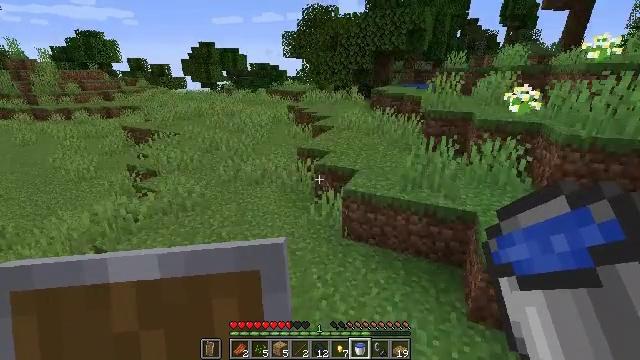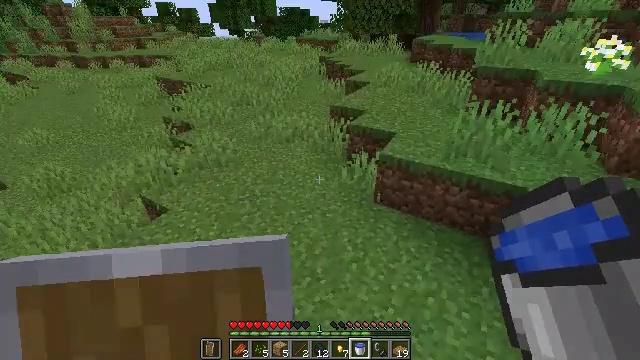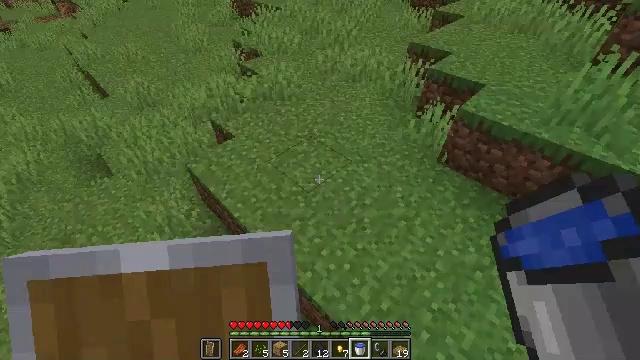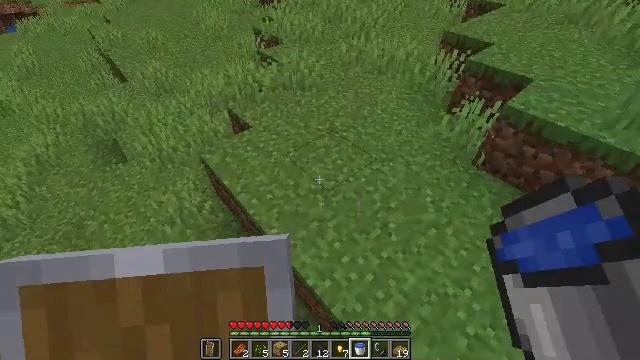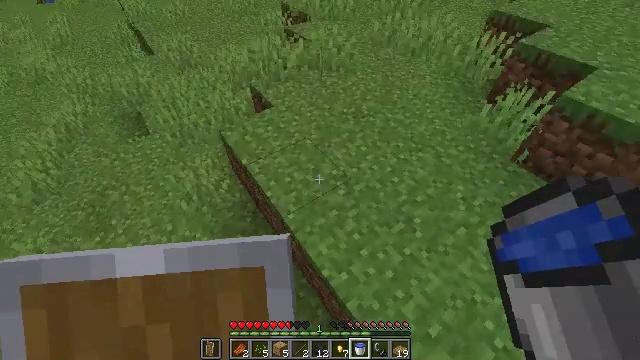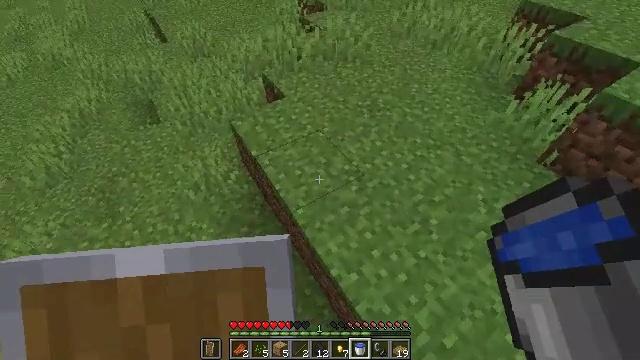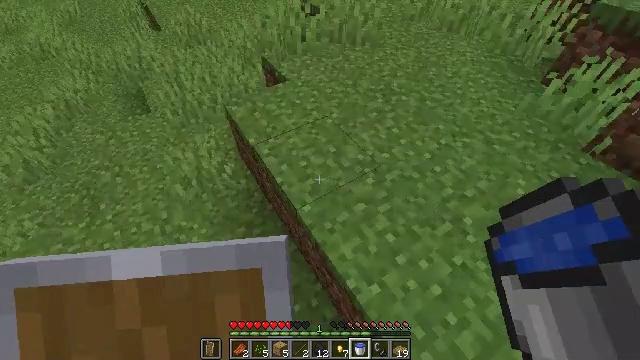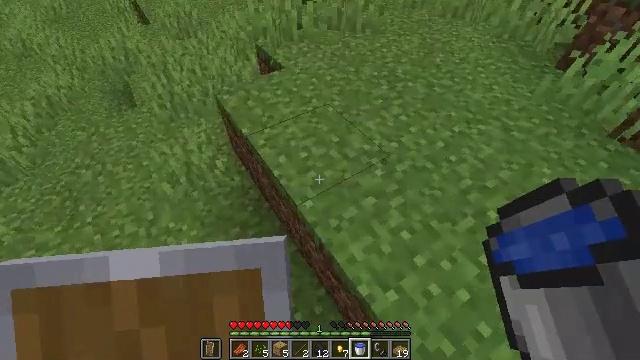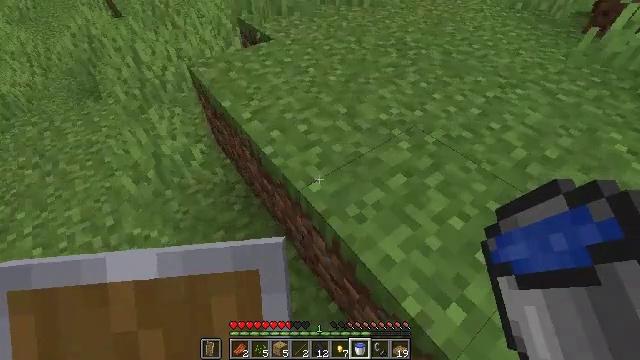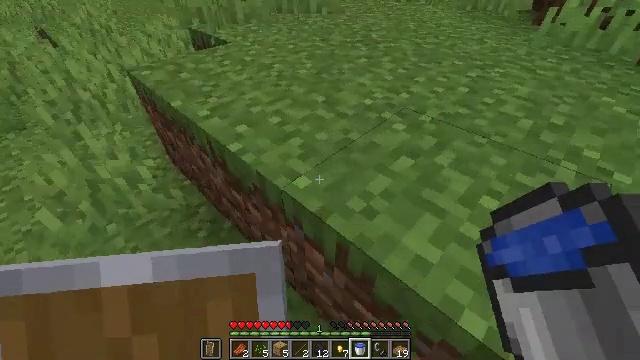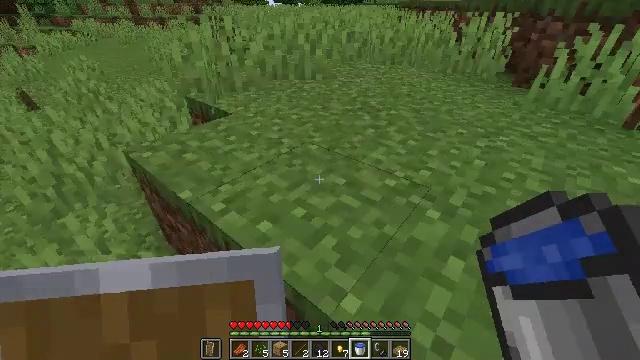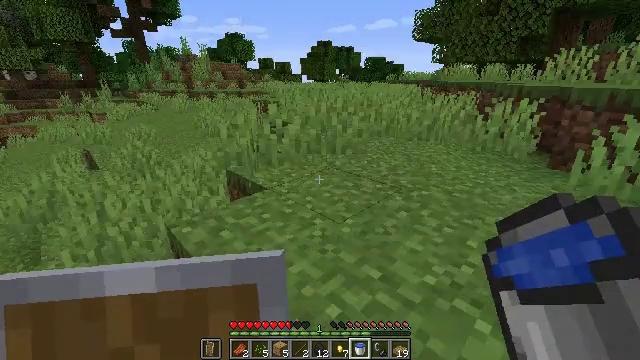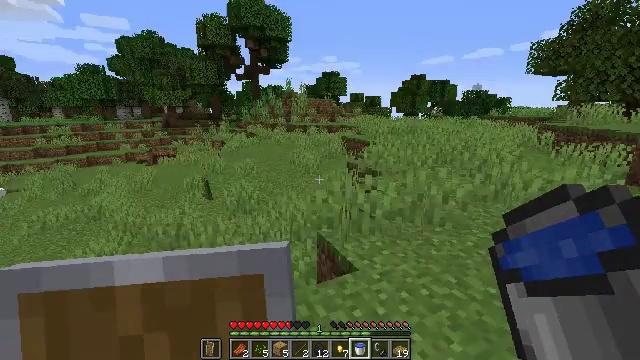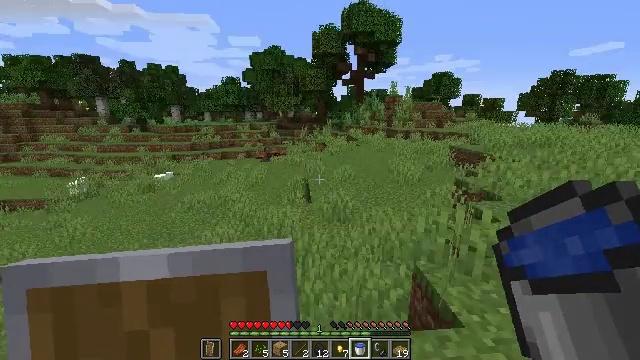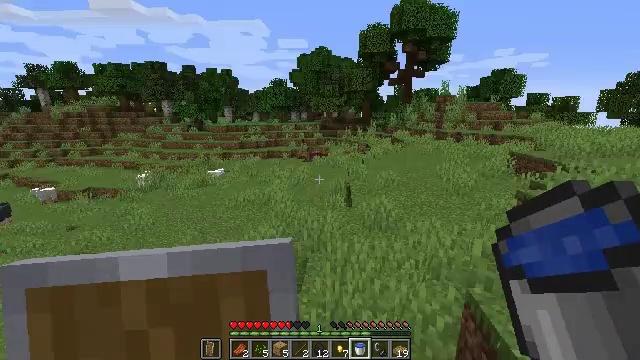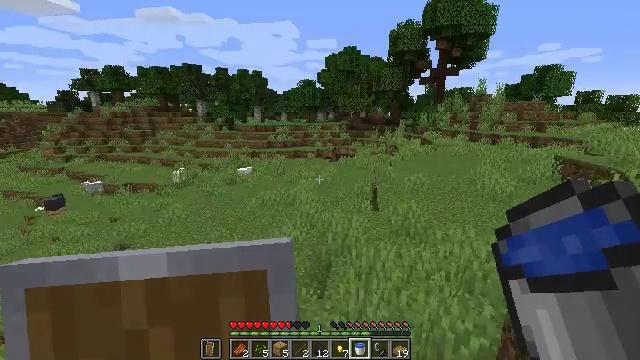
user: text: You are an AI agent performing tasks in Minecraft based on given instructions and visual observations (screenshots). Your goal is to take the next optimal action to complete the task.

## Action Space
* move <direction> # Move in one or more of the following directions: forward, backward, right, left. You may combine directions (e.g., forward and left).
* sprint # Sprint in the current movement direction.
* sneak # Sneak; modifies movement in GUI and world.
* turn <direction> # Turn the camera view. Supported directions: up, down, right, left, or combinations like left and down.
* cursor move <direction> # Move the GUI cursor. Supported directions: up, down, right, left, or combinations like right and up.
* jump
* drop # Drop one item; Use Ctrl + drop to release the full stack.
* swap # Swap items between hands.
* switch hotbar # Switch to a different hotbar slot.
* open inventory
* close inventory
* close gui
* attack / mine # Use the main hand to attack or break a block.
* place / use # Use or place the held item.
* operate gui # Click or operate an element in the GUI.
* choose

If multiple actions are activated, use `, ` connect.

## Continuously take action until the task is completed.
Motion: motion action
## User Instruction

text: Mine the magma block in the nether.
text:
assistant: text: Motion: move forward and move left, turn left and down, jump
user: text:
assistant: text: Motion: move forward and move left, turn left and down, jump
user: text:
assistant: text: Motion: move forward and move left, turn left and down, jump
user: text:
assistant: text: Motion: move forward and move left, turn left and down, jump
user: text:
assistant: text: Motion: move forward and move left, turn left and down, jump
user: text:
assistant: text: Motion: move forward and move left, jump
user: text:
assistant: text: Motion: move forward and move left, turn right, jump
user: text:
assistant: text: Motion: move forward and move left, turn right and up, jump
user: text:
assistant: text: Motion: move forward and move left, turn right and up, jump
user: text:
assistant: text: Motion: move forward and move left, turn right and up, jump
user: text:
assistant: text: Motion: move forward and move left, turn left and up, jump
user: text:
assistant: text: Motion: move forward and move left, turn left and up, jump
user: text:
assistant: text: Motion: move forward and move left, turn left, jump
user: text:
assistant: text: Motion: move forward and move left, turn left, jump
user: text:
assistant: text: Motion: move forward and move left, turn left, jump
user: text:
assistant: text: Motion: move forward and move left, turn left, jump
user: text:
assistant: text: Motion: move forward and move left, turn left, jump
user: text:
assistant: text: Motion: move forward and move left, turn left, jump
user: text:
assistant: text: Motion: move forward and move left, turn left, jump
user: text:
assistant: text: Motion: move forward and move left, jump
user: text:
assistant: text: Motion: move forward and move left, jump
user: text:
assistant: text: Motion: move forward and move left, turn left, jump
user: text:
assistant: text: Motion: move forward and move left, turn left and down, jump
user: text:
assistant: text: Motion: move forward and move left, turn left, jump
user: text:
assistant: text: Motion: move forward and move left, jump
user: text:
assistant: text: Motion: move forward and move left, jump
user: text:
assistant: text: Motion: move forward and move left, jump
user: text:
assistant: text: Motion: move forward and move left, turn left, jump
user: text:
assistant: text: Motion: move forward and move right, turn left, jump
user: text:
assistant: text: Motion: move forward and move right, turn left, jump